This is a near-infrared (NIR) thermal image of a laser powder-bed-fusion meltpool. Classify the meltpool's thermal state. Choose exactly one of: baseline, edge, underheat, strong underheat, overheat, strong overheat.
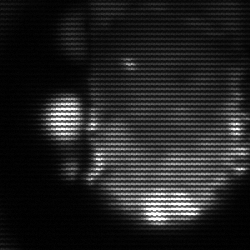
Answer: baseline